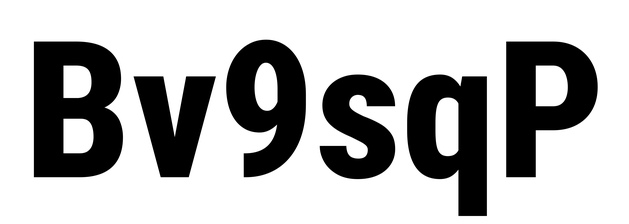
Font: Roboto_Condensed_ExtraBold